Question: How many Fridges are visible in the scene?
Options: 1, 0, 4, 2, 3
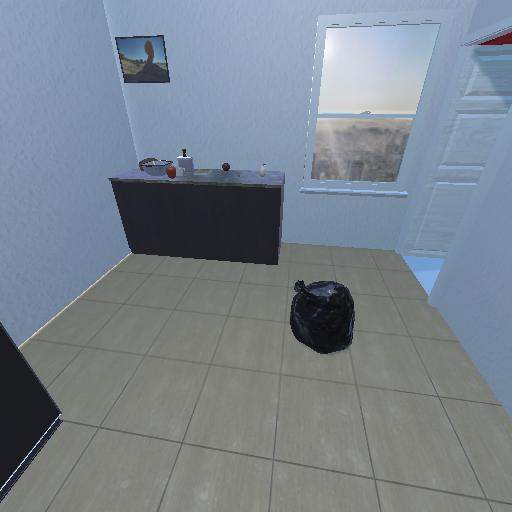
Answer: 1